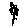
Label: flower